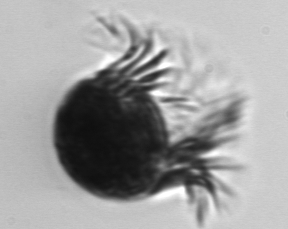
Label: Pelagostrobilidium